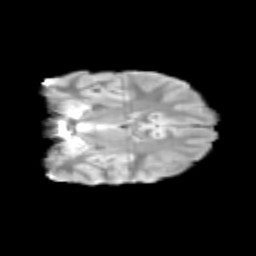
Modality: T2w
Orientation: coronal
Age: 10
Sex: female
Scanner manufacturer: siemens
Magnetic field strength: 3 T
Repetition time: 3.8 s
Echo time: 0.07 s